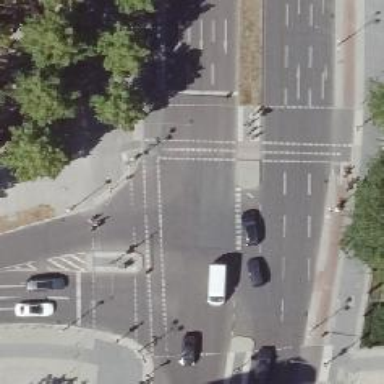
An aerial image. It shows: Asphalt road with junction.